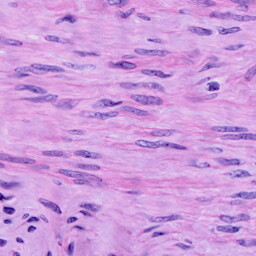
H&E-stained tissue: Cervix